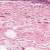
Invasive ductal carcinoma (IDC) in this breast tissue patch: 0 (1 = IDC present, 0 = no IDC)